Aerial crown-view tile of a tropical tree (Barro Colorado Island, Panama), acquired 20250124:
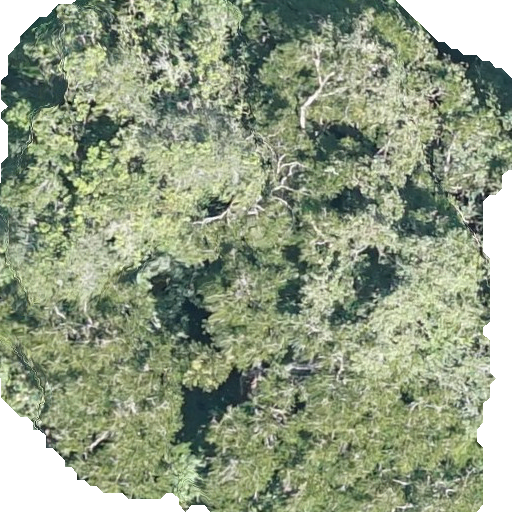
Species: Hymenaea courbaril
GBIF accepted scientific name: Hymenaea courbaril
Crown area: 393.84 m²